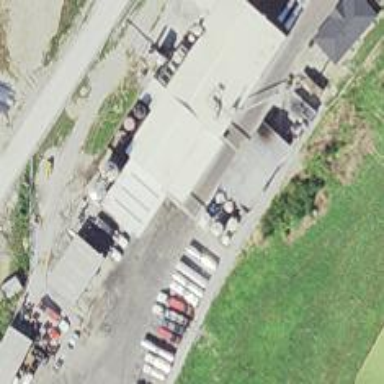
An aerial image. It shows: Storage tank with man-made structure.